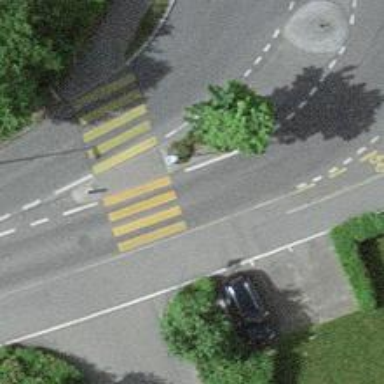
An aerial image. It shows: Marked road crossing.